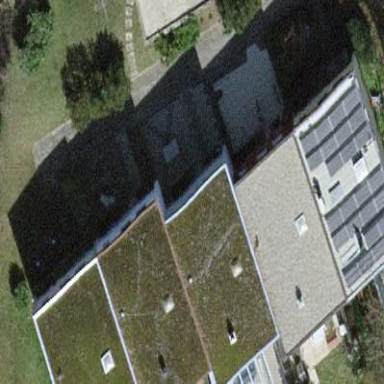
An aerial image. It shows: Flat-roofed terrace building.